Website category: book
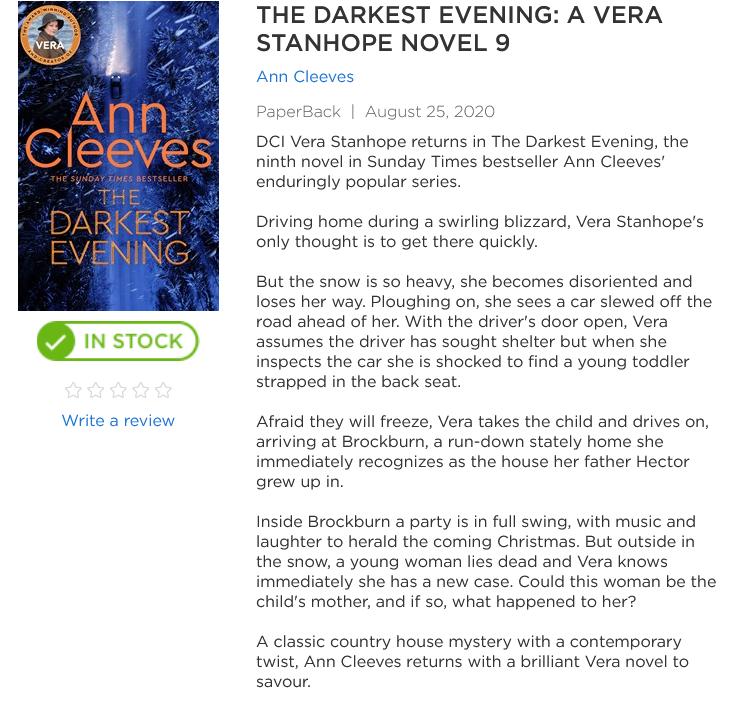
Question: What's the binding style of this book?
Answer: PaperBack

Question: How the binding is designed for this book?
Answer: PaperBack

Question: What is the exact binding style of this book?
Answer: PaperBack

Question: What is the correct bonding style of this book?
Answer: PaperBack

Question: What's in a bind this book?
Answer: PaperBack

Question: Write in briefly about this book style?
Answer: PaperBack

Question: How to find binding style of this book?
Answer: PaperBack

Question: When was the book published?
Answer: August 25, 2020

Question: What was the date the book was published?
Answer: August 25, 2020

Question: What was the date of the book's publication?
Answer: August 25, 2020

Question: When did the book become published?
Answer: August 25, 2020

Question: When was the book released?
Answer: August 25, 2020

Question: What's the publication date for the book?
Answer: August 25, 2020